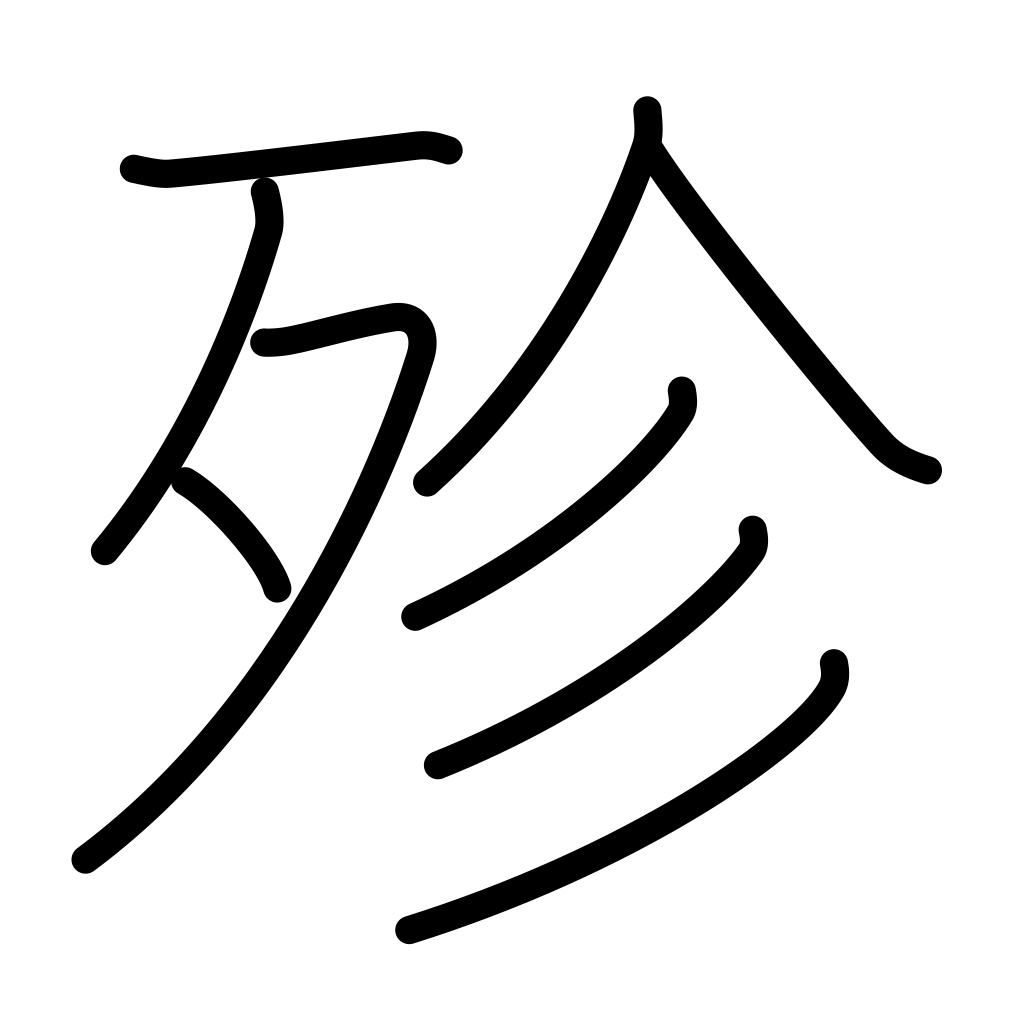
Meaning: all, completely